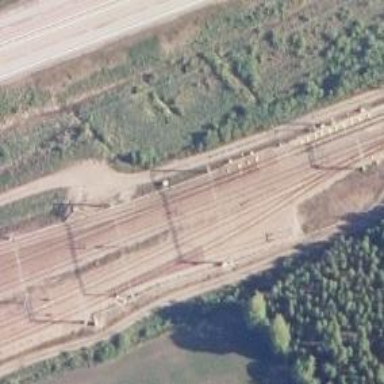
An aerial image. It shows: Railway track with continuous electrified contact lines.